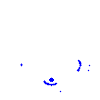
Particle: proton